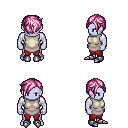
a pixel art fantasy rpg character, male body template, dark elf, purple skin, white tunic, red pants, pink pixie cut hairstyle, metal boots, four views (front, back, left, right), 2x2 character sprite sheet, small pixel art, hard edges, no anti-aliasing